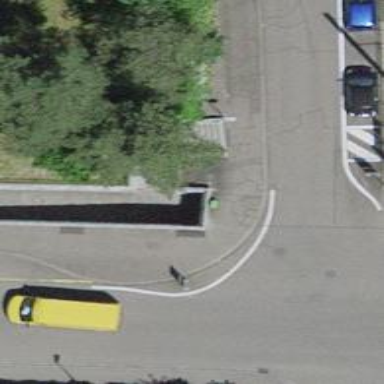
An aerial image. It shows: Set of steps on the road.